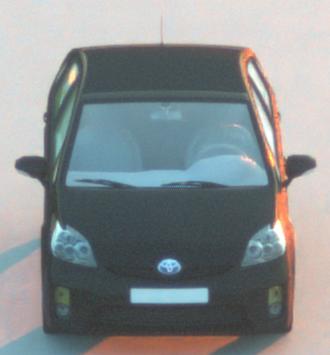
Make: Toyota
Model: Prius 1.5 Hybrid
Detailed model: Prius (HW2)
Model produced from: 2006/03
Model produced until: 2009/06
Doors: 5
Color: black
Road condition: dry road
Daytime: sunrise or sunset
Contrast: medium contrast